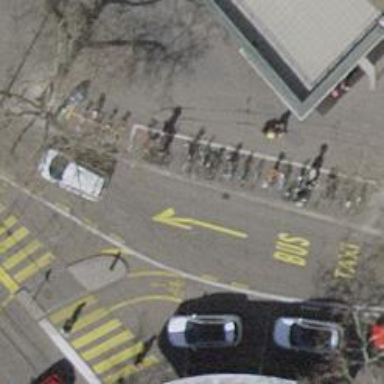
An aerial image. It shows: Bicycle parking area with stands.